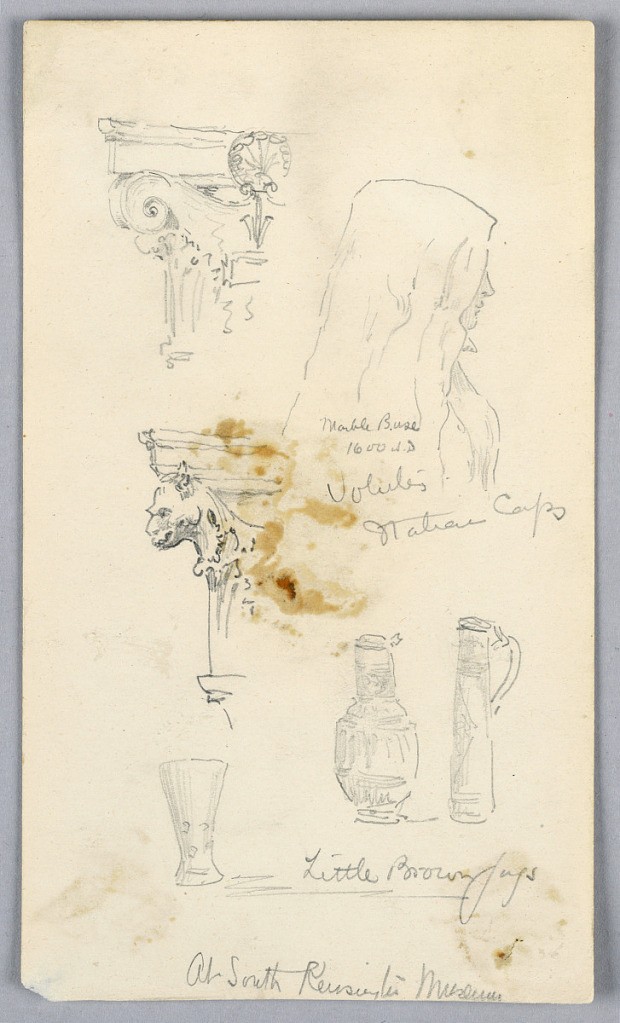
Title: Sketches at South Riverside Museum
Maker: Arnold William Brunner, American, 1857–1925
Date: ca. 1883
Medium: Graphite on paper; verso: green paper
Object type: Drawing
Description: Profile of marble bust, upper right. Sketches of Italian capitals, upper left and center. Brown jugs bottom.